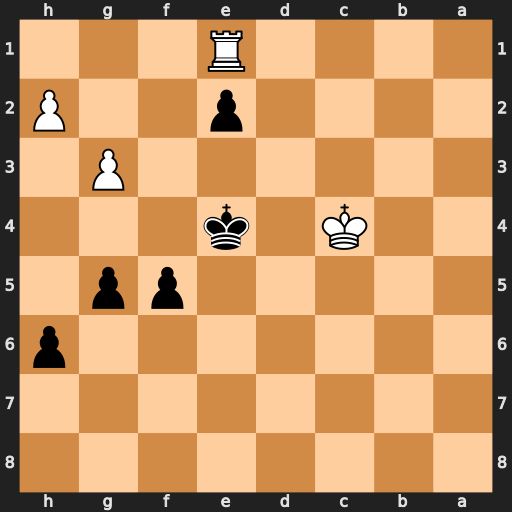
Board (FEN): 8/8/7p/5pp1/2K1k3/6P1/4p2P/4R3
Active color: b
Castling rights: -
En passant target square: -
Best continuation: Ke3 Ra1 f4